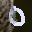
Label: 0